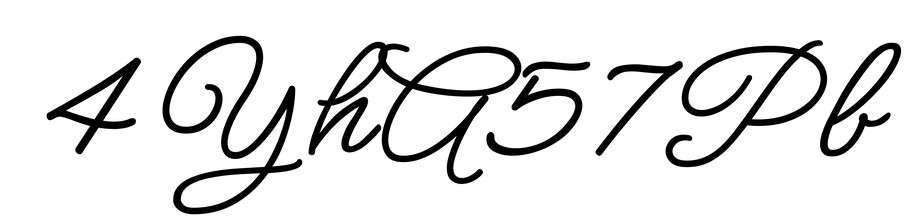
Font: MeowScript-Regular